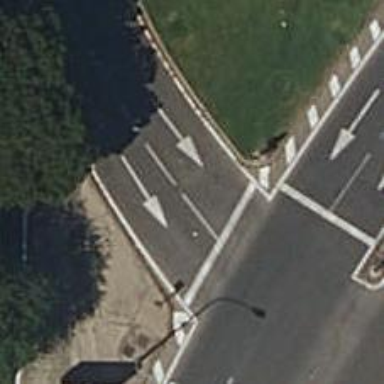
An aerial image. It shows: Road with traffic signals.